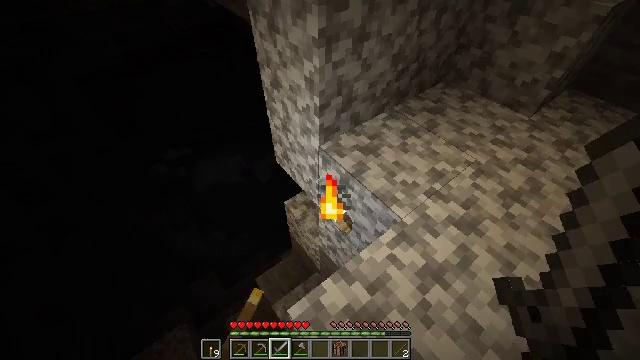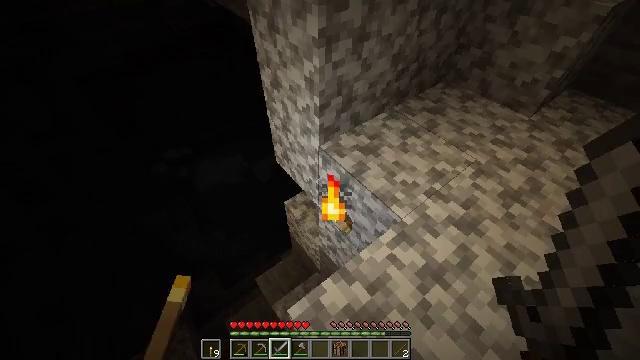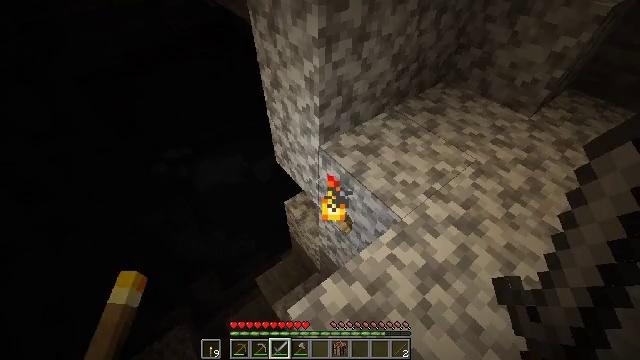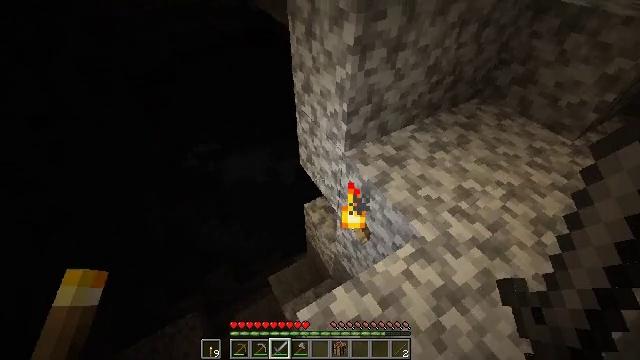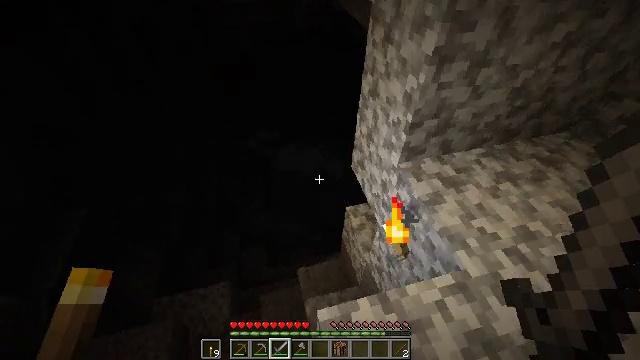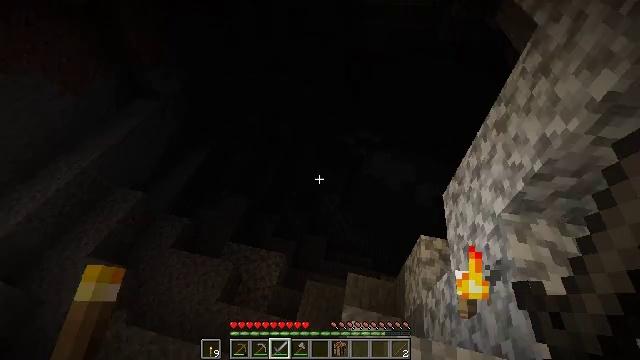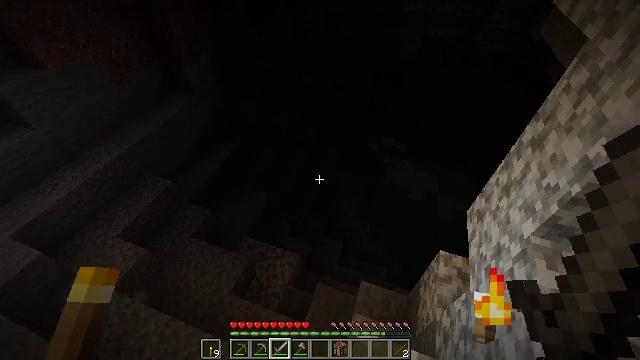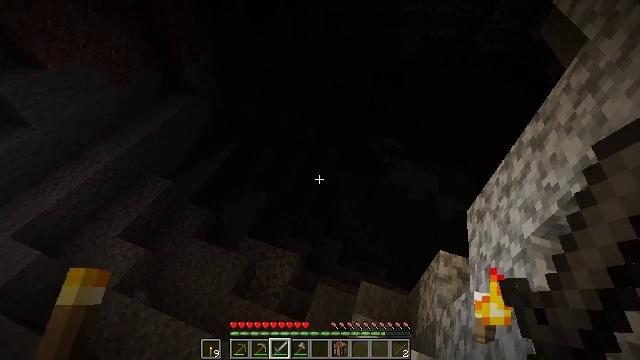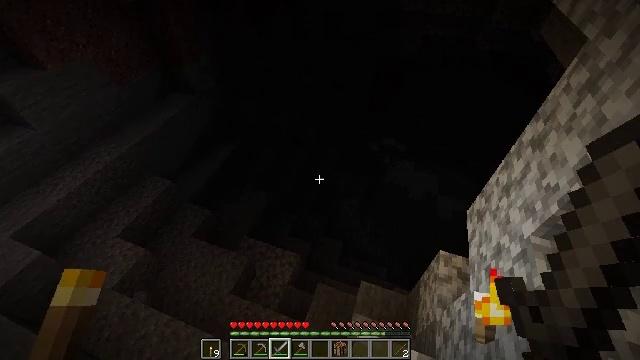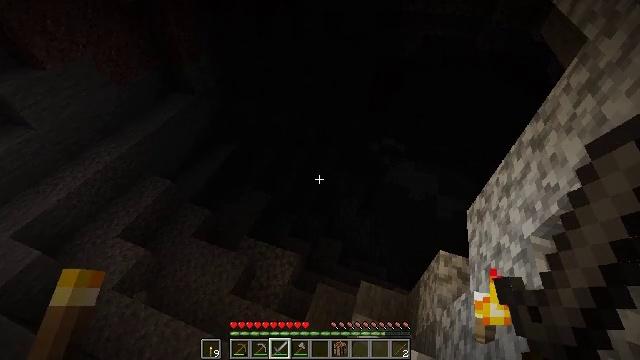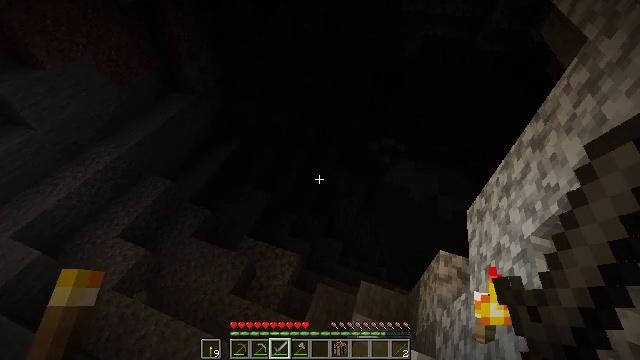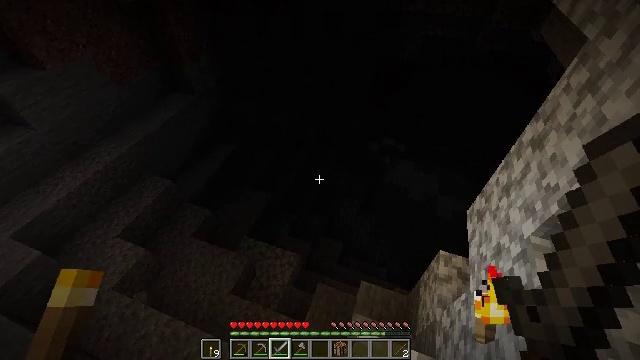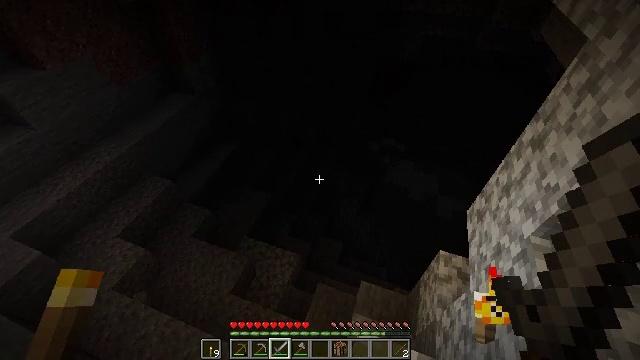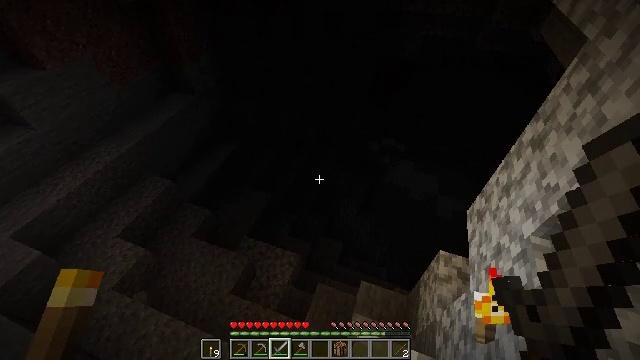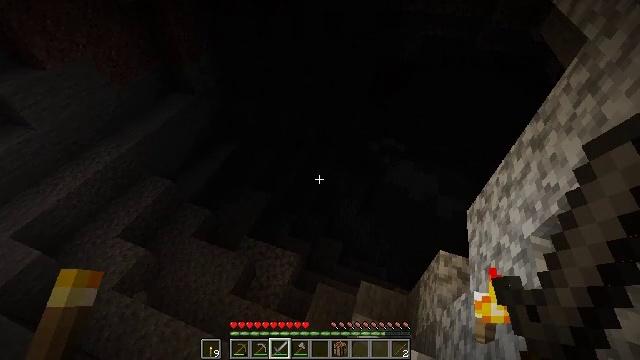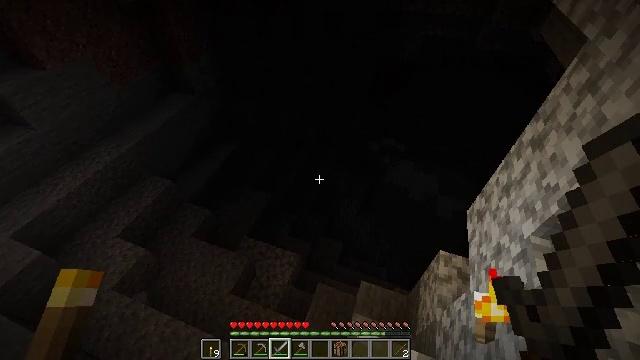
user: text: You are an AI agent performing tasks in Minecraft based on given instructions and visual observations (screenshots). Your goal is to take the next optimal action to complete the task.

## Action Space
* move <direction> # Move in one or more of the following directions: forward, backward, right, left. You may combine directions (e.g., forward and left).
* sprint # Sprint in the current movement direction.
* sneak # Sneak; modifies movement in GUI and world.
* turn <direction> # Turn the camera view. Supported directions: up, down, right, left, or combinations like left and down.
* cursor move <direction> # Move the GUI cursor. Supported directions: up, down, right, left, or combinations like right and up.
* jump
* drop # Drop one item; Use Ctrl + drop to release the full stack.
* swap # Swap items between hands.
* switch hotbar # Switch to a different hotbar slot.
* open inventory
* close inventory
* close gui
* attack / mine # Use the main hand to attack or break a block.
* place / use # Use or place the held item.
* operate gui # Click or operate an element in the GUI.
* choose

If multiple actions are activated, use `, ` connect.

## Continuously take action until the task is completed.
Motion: motion action
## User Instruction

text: Gather the wall torch from the wall.
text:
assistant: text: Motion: no_op
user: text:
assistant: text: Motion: no_op
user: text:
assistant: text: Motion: turn left and up
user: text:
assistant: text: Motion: turn left
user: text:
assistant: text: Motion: turn left
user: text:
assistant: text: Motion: turn left
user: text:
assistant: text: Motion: no_op
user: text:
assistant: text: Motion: no_op
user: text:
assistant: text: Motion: no_op
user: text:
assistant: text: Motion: no_op
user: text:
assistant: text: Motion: no_op
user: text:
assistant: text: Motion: no_op
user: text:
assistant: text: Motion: no_op
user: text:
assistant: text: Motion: no_op
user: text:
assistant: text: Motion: no_op
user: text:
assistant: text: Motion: no_op
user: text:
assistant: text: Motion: no_op
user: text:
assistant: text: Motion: no_op
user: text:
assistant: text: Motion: no_op
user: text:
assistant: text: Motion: no_op
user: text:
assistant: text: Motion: no_op
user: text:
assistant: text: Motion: no_op
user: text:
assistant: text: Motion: no_op
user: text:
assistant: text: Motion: no_op
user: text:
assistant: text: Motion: move back
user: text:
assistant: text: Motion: move back
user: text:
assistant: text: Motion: move back
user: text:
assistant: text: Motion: move back
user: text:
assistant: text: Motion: turn right and up
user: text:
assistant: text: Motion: turn right and up